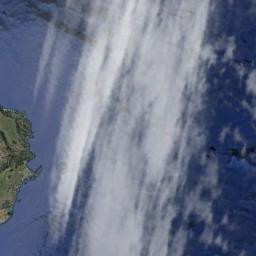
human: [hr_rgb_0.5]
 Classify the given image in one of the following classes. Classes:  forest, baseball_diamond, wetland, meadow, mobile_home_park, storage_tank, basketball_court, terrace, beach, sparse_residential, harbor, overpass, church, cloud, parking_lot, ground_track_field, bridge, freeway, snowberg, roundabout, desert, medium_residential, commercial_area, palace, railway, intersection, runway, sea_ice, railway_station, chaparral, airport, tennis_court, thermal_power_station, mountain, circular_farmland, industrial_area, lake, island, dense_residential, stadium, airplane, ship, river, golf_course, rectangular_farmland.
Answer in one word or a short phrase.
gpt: cloud